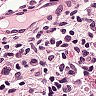
Metastatic tissue present: no